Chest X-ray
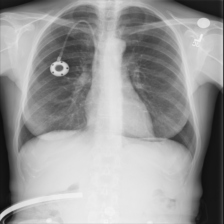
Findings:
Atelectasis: negative
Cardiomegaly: negative
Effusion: negative
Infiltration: negative
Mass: negative
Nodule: negative
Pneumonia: negative
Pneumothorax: negative
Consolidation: negative
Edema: negative
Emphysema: negative
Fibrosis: negative
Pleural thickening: negative
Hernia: negative